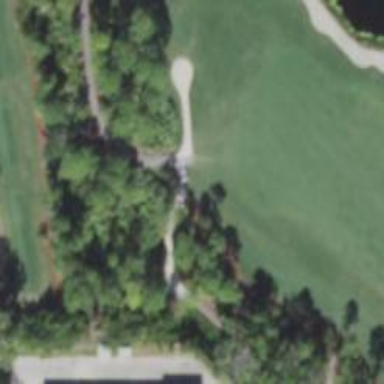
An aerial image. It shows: Path for both roads and golfers.